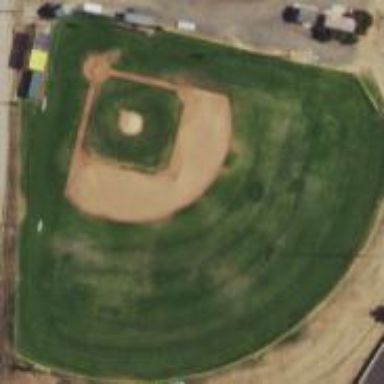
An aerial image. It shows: Baseball pitch for leisure land.